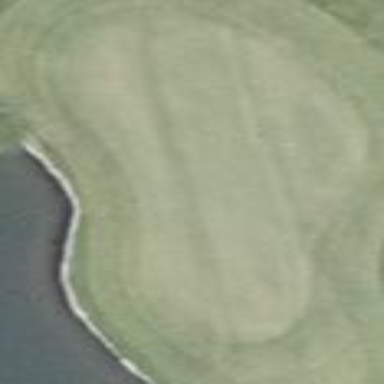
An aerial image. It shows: Golf green.